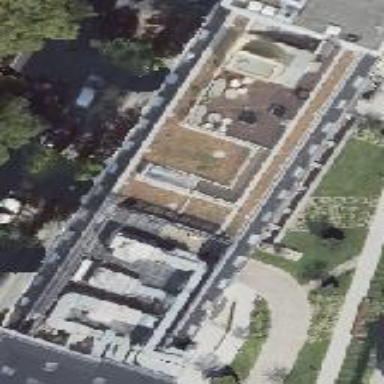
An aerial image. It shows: Residential building with flat roof.